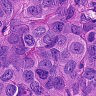
Metastatic tissue present: yes